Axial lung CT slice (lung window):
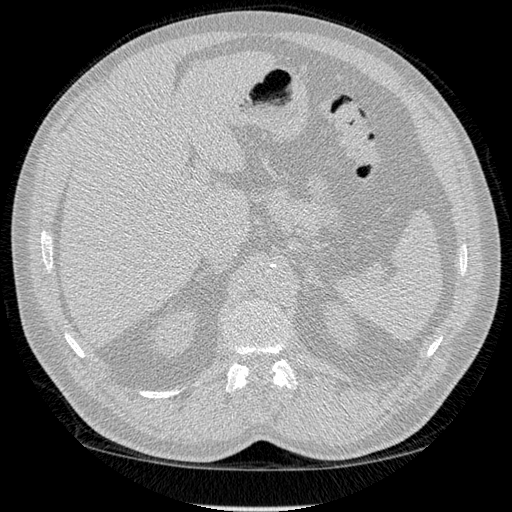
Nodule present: no